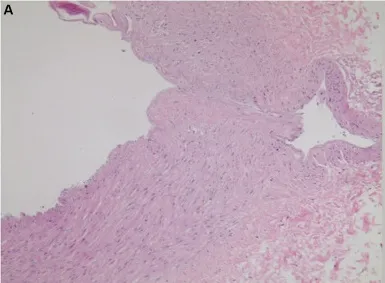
Pathological findings in the vessel wall of control aneurysm.
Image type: pathology (h&e)